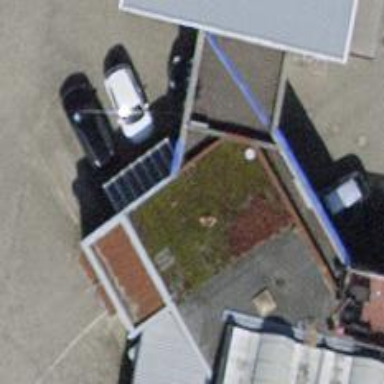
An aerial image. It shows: Car wash facility.